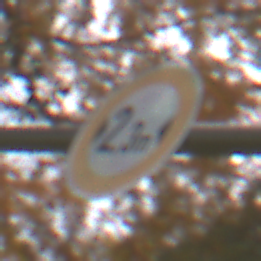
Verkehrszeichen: TatsaechlicheBreite2Komma3
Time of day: Midday
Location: Outdoor (Nature)
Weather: Overcast
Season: Autumn
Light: Natural